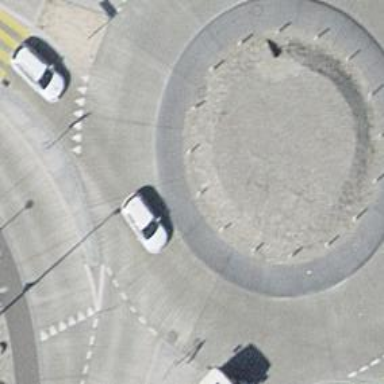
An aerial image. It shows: Secondary road around roundabout.